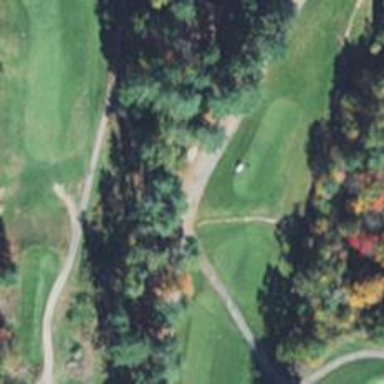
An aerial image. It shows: Path used for both walking and golf.